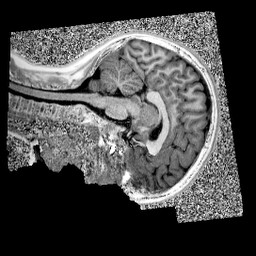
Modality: UNIT1
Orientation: sagittal
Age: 12
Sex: female
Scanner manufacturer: siemens
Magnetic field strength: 3 T
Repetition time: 4 s
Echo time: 0.00299 s